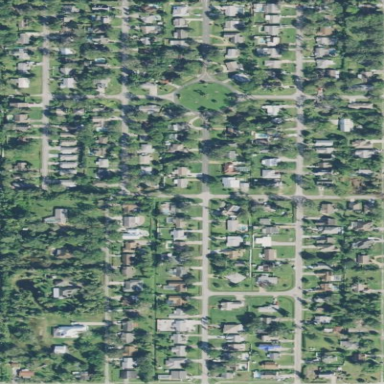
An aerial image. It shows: Residential area composed of single-family homes.